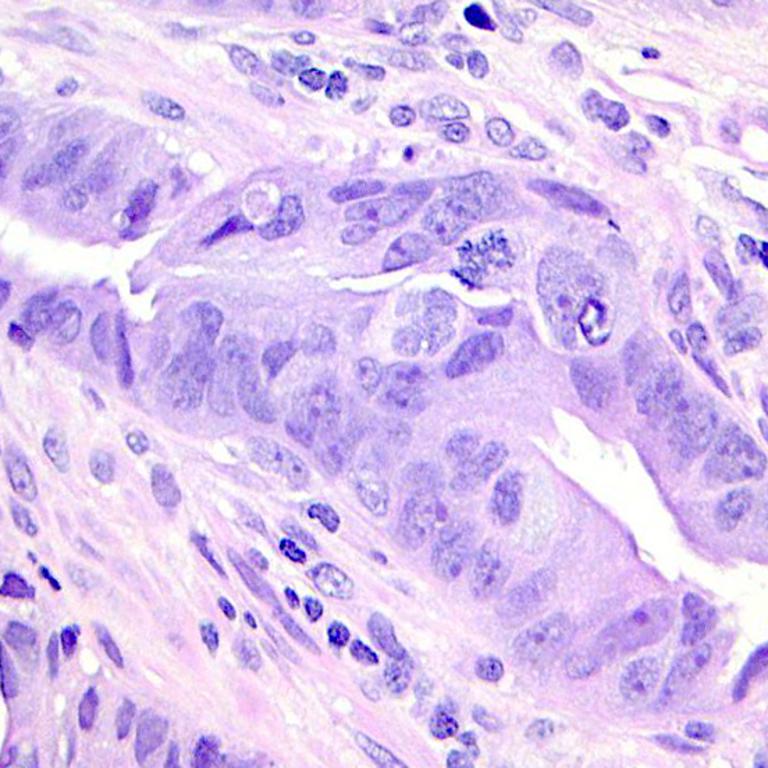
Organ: colon
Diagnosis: adenocarcinomas